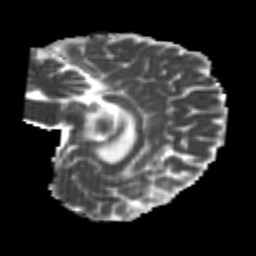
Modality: MD
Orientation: sagittal
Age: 21
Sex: female
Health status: healthy
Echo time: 0.074 s